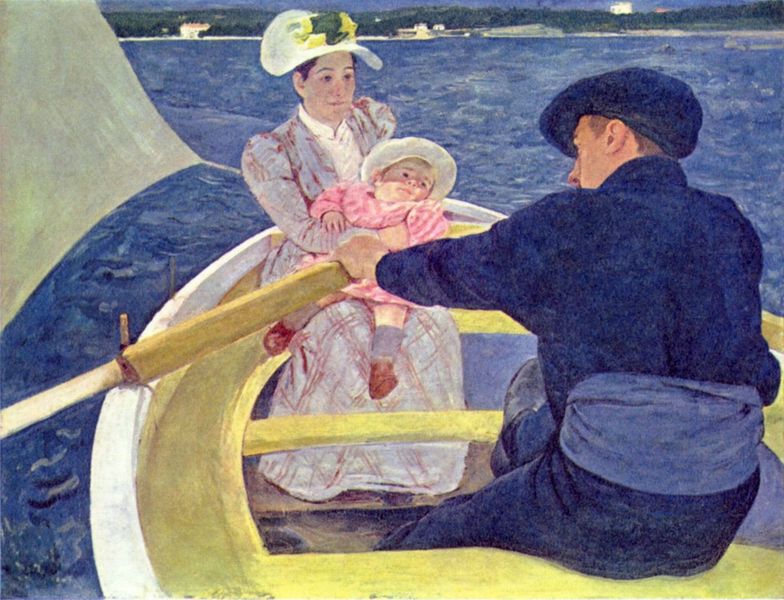
Titel: Die Bootsfahrt
Künstler: Mary Cassatt
Standort: Washington (District of Columbia)
Institution: National Gallery of Art
Schlagwörter: blau, gemälde, mann, meer, schatten, schlaf, wasser, weiß, bäume, gelb, grün, impressionismus, landschaft, menschen, mädchen, see, sitzen, ufer, ausschnitt, bewegung, blumen, frau, haar, hell, hintergrund, hut, hüte, kleid, licht, rücken, schwarz, dame, gebäude, haus, malerei, anzug, hemd, kappe, mütze, arm, arme, bluse, gesicht, herr, öl, horizont, häuser, natur, wind, sonne, familie, kind, mutter, paar, vater, rosa, wald, boot, kahn, ruder, hellblau, kopfbedeckung, küste, schiff, segel, segelboot, sommer, strand, wellen, liegen, schuhe, farbe, tag, ausflug, baby, bank, dunkelblau, strohhut, cassatt, mary cassatt, ruderbank, ruderboot, ruderer, rudern, manet, socken, aufstützen, sonnenhut, gesteck, cassat, karos, gemalt, pleinair, schuh, kleinkind, abstützen, bauchbinde, kummerbund, paddeln, bot, küstenstreifen, heim, oot, idyle, blusee